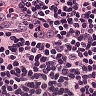
Metastatic tissue present: no